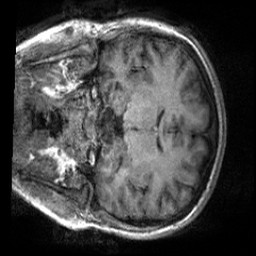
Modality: T1w
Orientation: coronal
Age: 23
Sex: female
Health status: healthy
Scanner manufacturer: siemens
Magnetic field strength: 3 T
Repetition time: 2 s
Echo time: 0.00232 s